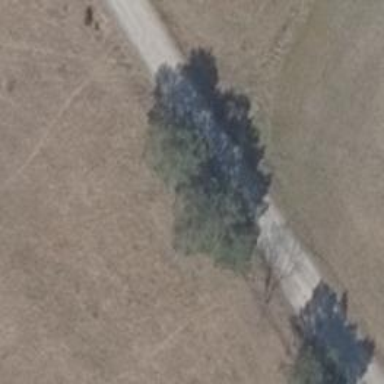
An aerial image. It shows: Unclassified road.